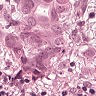
Metastatic tissue present: yes